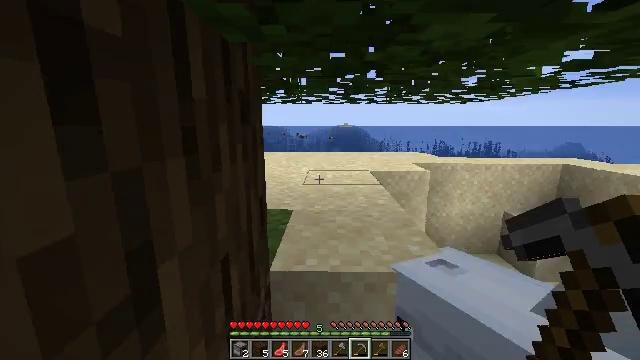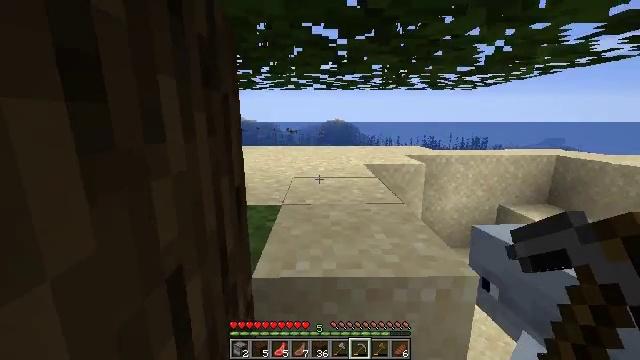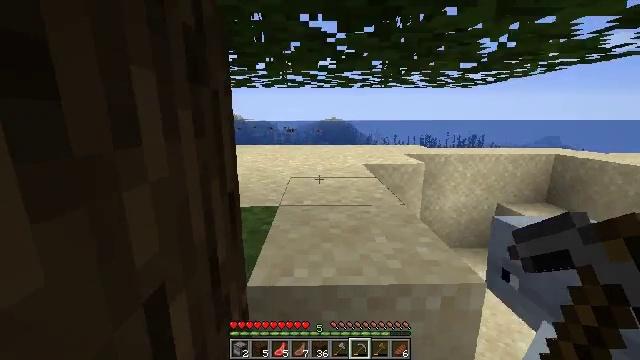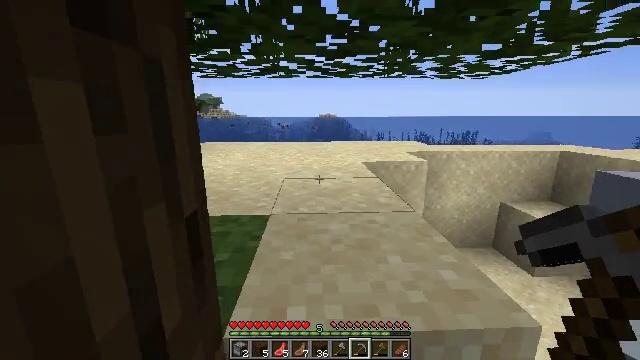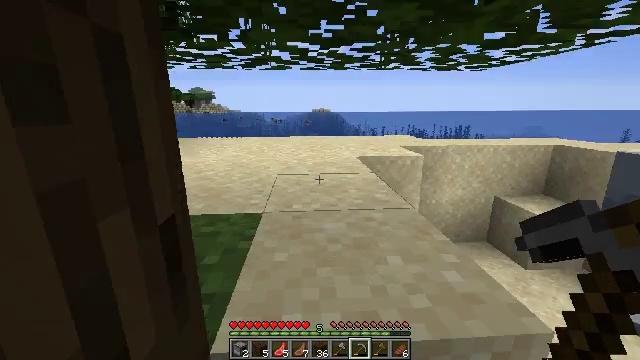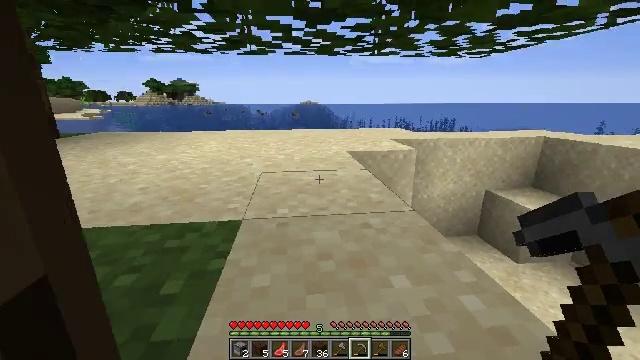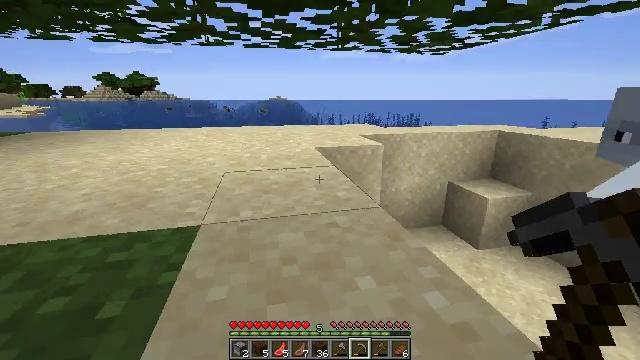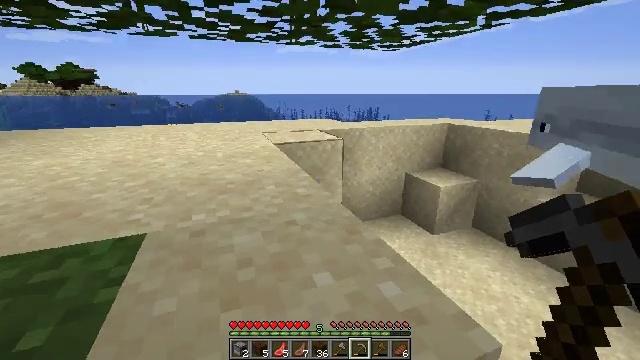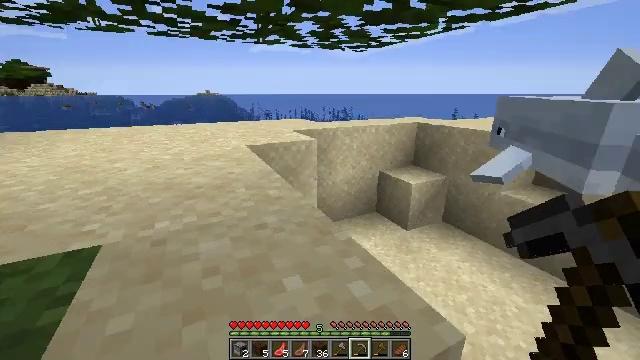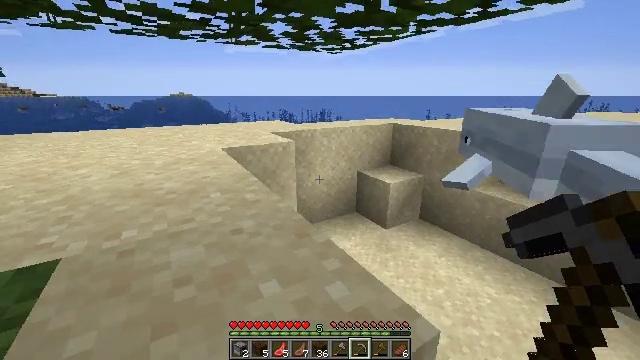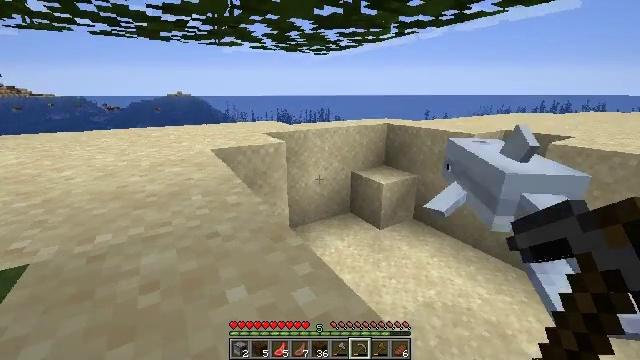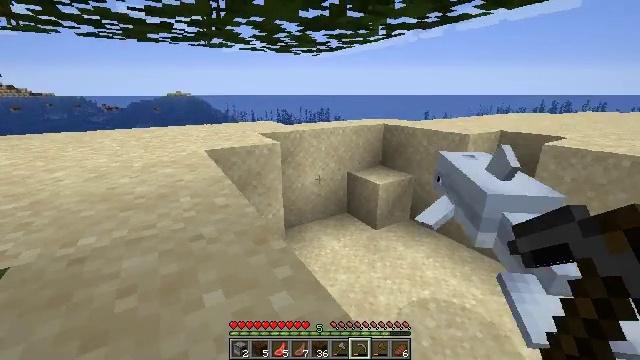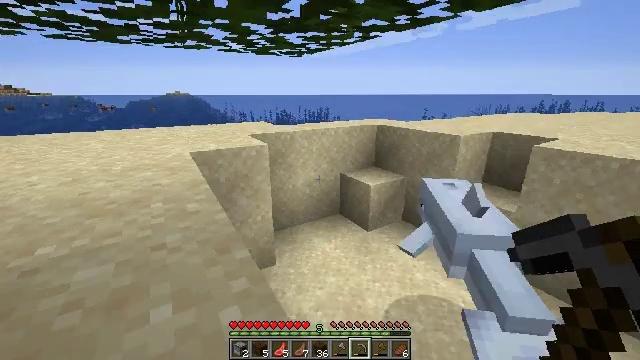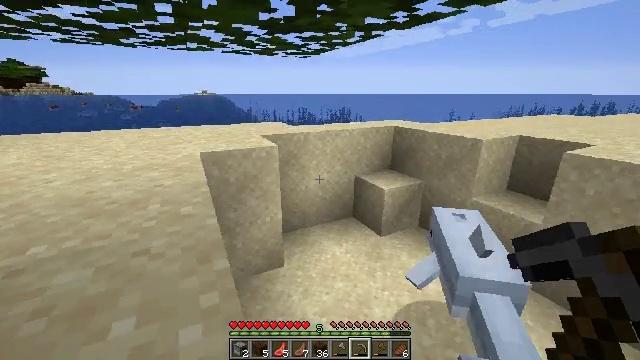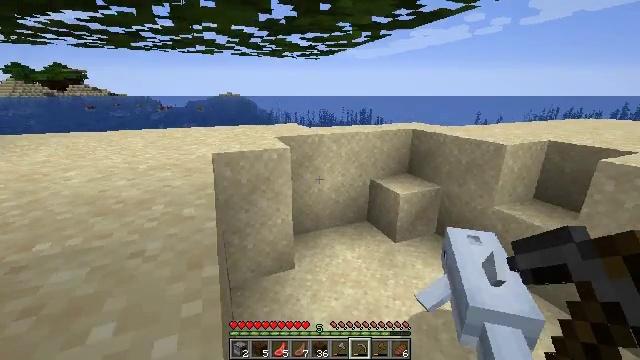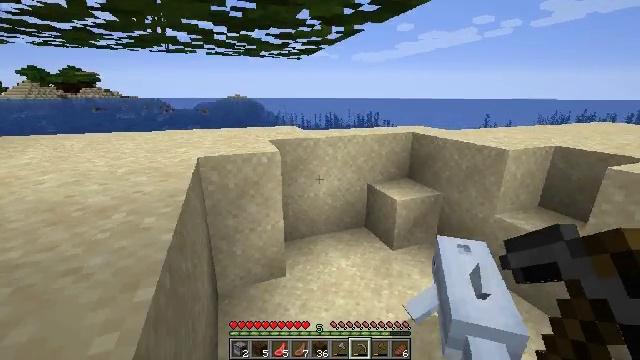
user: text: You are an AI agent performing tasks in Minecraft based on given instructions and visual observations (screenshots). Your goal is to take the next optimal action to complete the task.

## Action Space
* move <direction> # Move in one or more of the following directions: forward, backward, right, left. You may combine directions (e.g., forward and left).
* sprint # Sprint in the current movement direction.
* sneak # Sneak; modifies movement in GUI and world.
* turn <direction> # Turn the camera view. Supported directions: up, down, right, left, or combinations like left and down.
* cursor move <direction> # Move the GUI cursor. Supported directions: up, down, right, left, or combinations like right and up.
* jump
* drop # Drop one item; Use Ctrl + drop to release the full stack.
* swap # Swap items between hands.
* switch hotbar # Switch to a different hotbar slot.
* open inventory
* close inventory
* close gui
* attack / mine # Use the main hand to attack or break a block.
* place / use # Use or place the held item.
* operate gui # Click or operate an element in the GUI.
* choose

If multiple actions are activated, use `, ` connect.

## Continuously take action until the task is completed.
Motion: motion action
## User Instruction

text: Dig up some sand.
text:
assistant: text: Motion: move forward, turn right, jump
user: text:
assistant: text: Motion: move forward, jump
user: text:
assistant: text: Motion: move forward, turn right
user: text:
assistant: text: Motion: move forward, turn right and down
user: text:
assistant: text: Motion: move forward, turn right and down
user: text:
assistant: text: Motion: move forward, turn right
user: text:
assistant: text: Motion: move forward, turn right and down
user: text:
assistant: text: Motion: turn right
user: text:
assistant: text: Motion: turn right
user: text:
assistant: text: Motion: move right
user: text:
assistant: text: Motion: move right
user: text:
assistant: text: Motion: move forward and move right
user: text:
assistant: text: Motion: move forward and move right, turn left
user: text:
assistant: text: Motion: move forward and move right, turn left
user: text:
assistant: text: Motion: move forward and move right, turn left
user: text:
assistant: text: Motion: move forward and move right
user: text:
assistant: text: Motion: move forward
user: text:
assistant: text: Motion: move forward
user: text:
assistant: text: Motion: move forward
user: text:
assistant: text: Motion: move forward, turn up
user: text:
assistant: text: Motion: move forward, turn up
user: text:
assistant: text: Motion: move forward
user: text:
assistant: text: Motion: move forward, turn up
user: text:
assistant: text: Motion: move forward, turn up
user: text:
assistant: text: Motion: move forward
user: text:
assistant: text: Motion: move forward
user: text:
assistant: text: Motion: move forward
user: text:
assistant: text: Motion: move forward, turn right
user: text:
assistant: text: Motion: move forward, turn right
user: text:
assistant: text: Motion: move forward, turn right and down